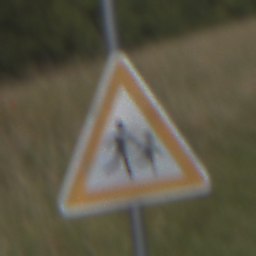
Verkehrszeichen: KinderLinks
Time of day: Midday
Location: Outdoor (Nature)
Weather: Clear
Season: NotSpecified
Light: Natural